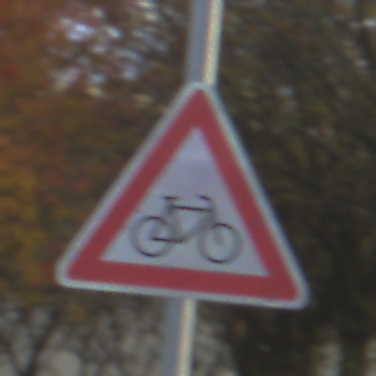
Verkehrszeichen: RadverkehrLinks
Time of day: MorningAfternoon
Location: Outdoor (Suburban)
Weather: PartlyCloudy
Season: NotSpecified
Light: Natural